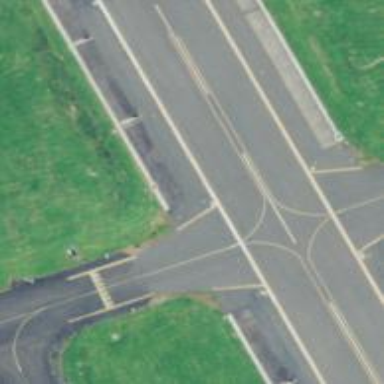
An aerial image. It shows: View of taxiway at the airport.